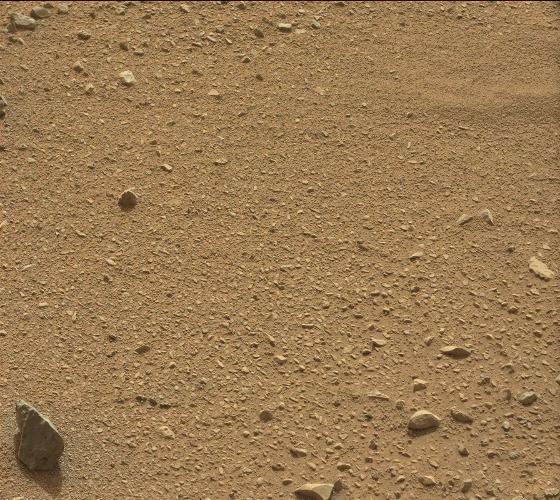
Terrain classes present: Gravel / Sand / Soil, Rock, Shadow